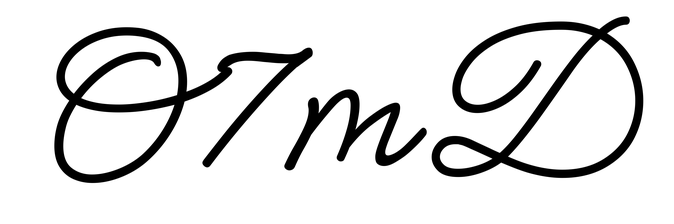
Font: MeowScript-Regular